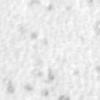
Label: no_change